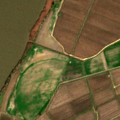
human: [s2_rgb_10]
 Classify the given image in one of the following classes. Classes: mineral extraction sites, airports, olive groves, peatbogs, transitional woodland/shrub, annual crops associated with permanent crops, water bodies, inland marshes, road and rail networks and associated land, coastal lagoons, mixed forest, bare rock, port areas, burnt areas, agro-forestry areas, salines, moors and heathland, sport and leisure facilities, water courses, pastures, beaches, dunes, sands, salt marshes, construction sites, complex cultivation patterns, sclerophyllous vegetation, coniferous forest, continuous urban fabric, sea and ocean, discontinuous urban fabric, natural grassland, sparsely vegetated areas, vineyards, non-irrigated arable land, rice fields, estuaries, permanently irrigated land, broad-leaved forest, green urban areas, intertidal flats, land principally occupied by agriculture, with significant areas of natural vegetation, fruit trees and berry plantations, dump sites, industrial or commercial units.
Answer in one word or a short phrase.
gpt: permanently irrigated land, rice fields, water courses